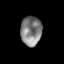
Tissue: prostate
Cell type: T cells
Senescence score: 0.3483
Nuclear area (px): 607
Mean DAPI intensity: 127.807